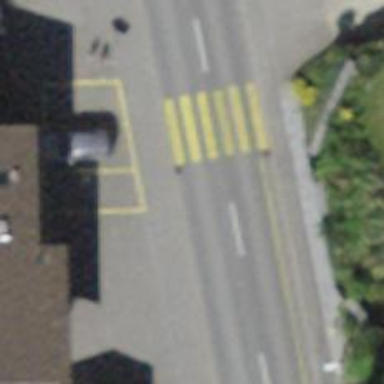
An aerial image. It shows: Bus stop with platform for public transport.